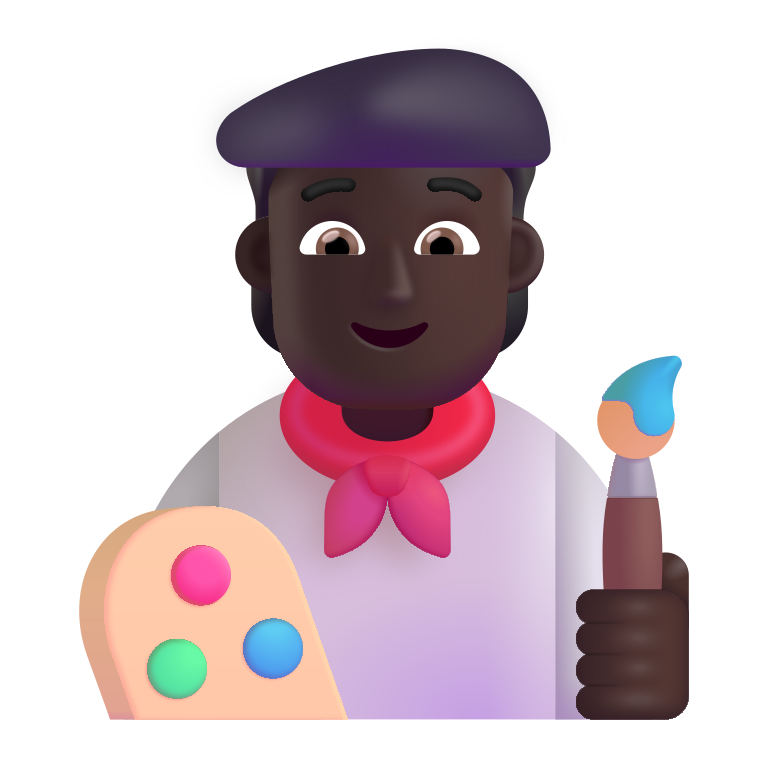
artist color dark